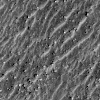
Atmospheric dust classification: not_dusty